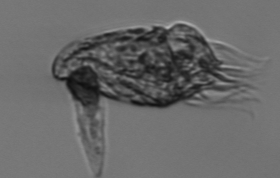
Label: Tontonia_appendiculariformis